【题型】填空题　【知识点】平面几何　【难度】easy
如图, 在矩形 $ABCD$ 中, 对角线 $AC$ 与 $BD$ 相交于点 $O$, $\angle ABD = 60^\circ$, $AE \perp BD$, 垂足为点 $E$, $F$ 是 $OC$ 的中点, 连接 $EF$, 若 $EF = 2\sqrt{3}$, 则矩形 $ABCD$ 的周长是\_\_\_\_\_\_。

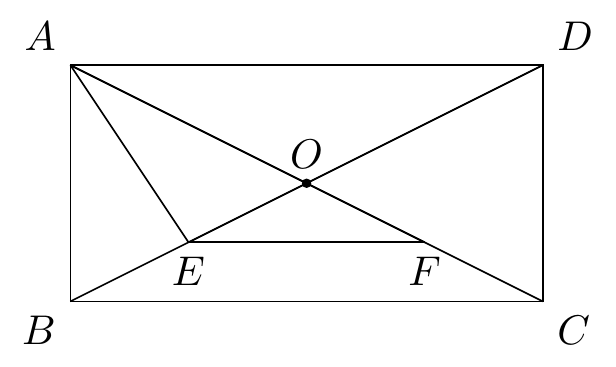
【解答】
解：$\because$ 四边形 $ABCD$ 是矩形,

$\therefore OA = OB$,

$\because \angle ABD = 60^\circ$,

$\therefore \triangle ABO$ 为等边三角形,

$\because AE \perp BD$,

$\therefore$ 点 $E$ 为 $OB$ 中点,

$\because F$ 是 $OC$ 的中点, $EF = 2\sqrt{3}$,

$\therefore BC = 2EF = 4\sqrt{3}$,

$\because \angle ABD = 60^\circ$,

$\therefore \angle CBD = 30^\circ$,

$\therefore CD = BC \cdot \tan \angle CBD = 4\sqrt{3} \times \frac{\sqrt{3}}{3} = 4$,

$\therefore$ 矩形 $ABCD$ 的周长 $= 2(BC + CD) = 2(4\sqrt{3} + 4) = 8\sqrt{3} + 8$。

故答案为：$8\sqrt{3} + 8$。